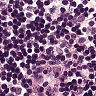
Metastatic tissue present: no